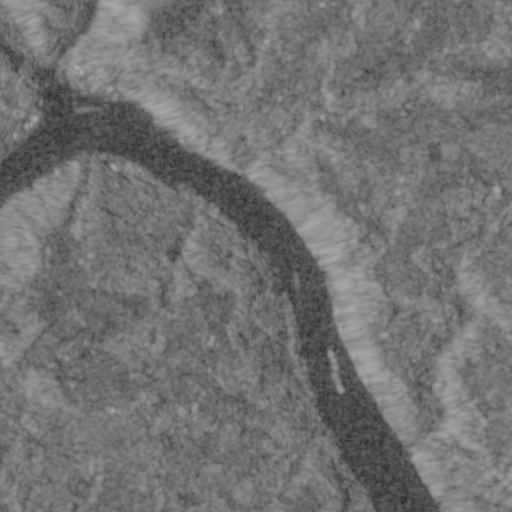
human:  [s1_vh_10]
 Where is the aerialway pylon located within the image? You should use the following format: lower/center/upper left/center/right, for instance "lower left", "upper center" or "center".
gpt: The aerialway pylon is located in the center left of the image.
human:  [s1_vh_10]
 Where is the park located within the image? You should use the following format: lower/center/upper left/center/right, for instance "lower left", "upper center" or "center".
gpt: The park is located in the upper center of the image.
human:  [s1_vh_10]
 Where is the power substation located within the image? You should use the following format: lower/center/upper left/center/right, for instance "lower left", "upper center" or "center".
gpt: The power substation is located in the upper center of the image.
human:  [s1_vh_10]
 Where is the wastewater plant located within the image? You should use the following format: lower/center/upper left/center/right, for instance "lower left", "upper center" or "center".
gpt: The wastewater plant is located in the upper left of the image.
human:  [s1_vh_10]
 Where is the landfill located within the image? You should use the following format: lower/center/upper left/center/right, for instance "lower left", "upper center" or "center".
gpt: There is no landfill in the image.

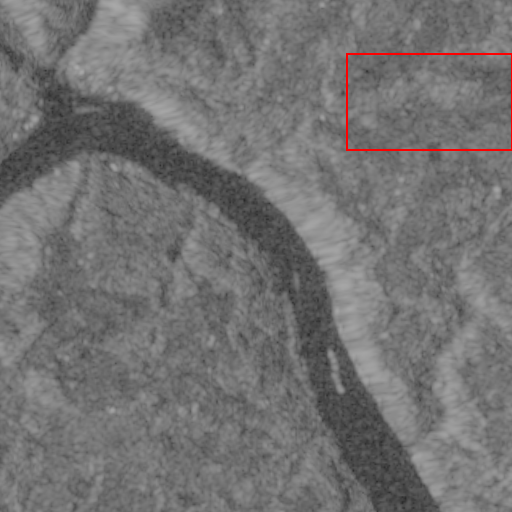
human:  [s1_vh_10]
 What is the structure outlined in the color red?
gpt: The structure outlined in red is a crop field.
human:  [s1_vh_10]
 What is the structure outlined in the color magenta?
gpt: There is no magenta outline.